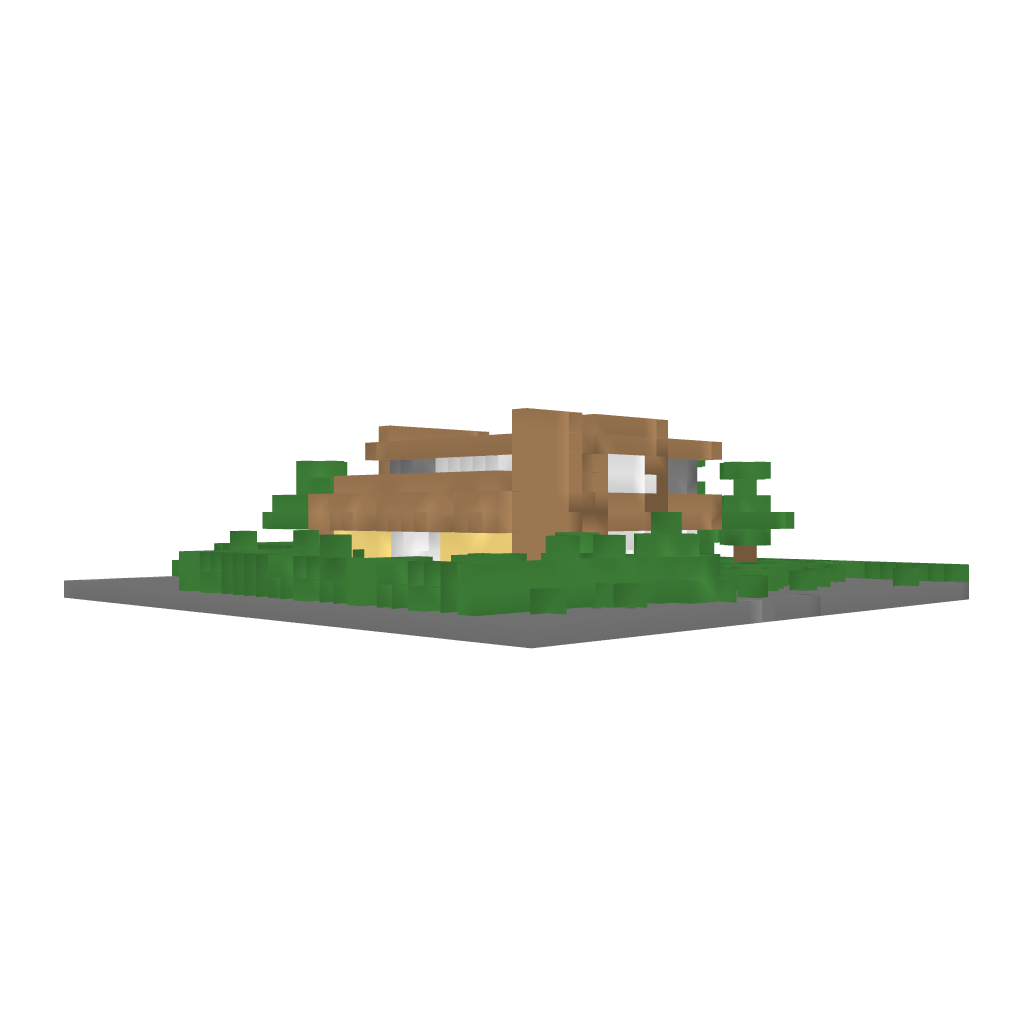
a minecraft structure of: _-Nature-_ | Modern Survival House | 1.7.2 bad low quality